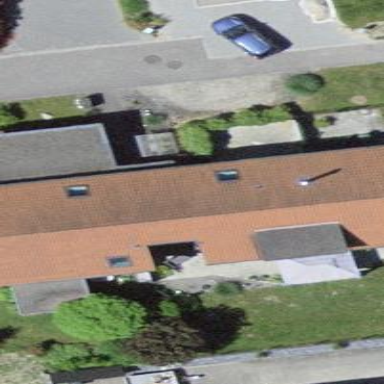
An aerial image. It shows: Residential building.